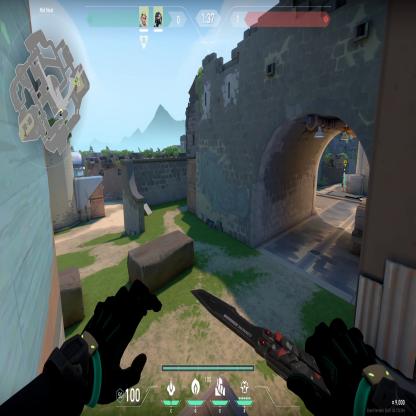
Label: teammate